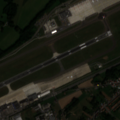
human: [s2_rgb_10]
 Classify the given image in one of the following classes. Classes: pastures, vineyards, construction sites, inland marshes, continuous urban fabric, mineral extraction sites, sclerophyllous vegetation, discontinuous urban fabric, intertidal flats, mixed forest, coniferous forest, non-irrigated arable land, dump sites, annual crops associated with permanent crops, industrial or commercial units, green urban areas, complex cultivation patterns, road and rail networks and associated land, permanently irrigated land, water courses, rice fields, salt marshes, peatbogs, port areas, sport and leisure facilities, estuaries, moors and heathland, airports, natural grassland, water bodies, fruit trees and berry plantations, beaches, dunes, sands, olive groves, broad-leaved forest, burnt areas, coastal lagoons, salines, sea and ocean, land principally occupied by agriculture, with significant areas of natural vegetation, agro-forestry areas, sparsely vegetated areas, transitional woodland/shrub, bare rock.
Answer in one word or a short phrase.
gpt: discontinuous urban fabric, industrial or commercial units, airports, sport and leisure facilities, non-irrigated arable land